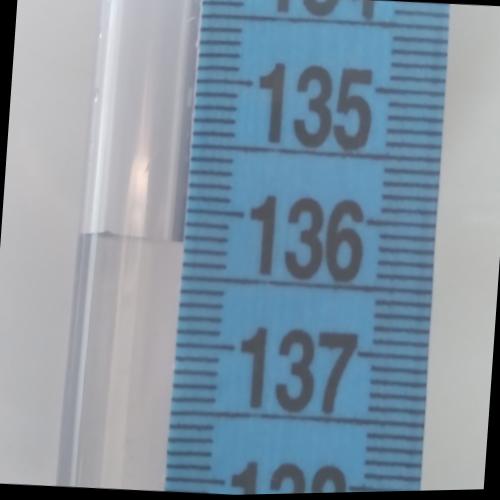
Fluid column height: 136.2 cm